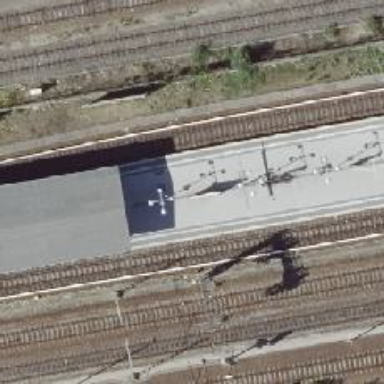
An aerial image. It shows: Light rail station for public transport and railway.